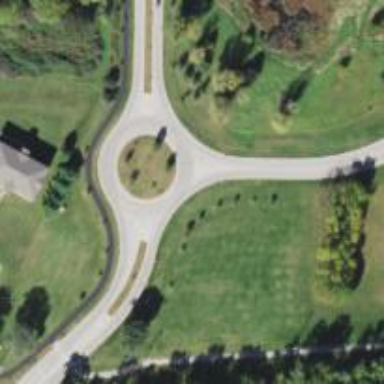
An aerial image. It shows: Tertiary road leading to roundabout.